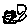
Label: smiley face